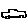
Label: car